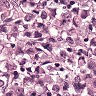
Metastatic tissue present: yes